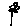
Label: flower